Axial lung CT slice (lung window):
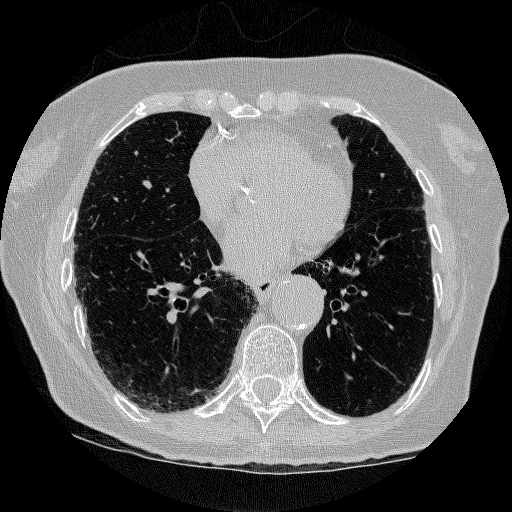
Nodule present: no